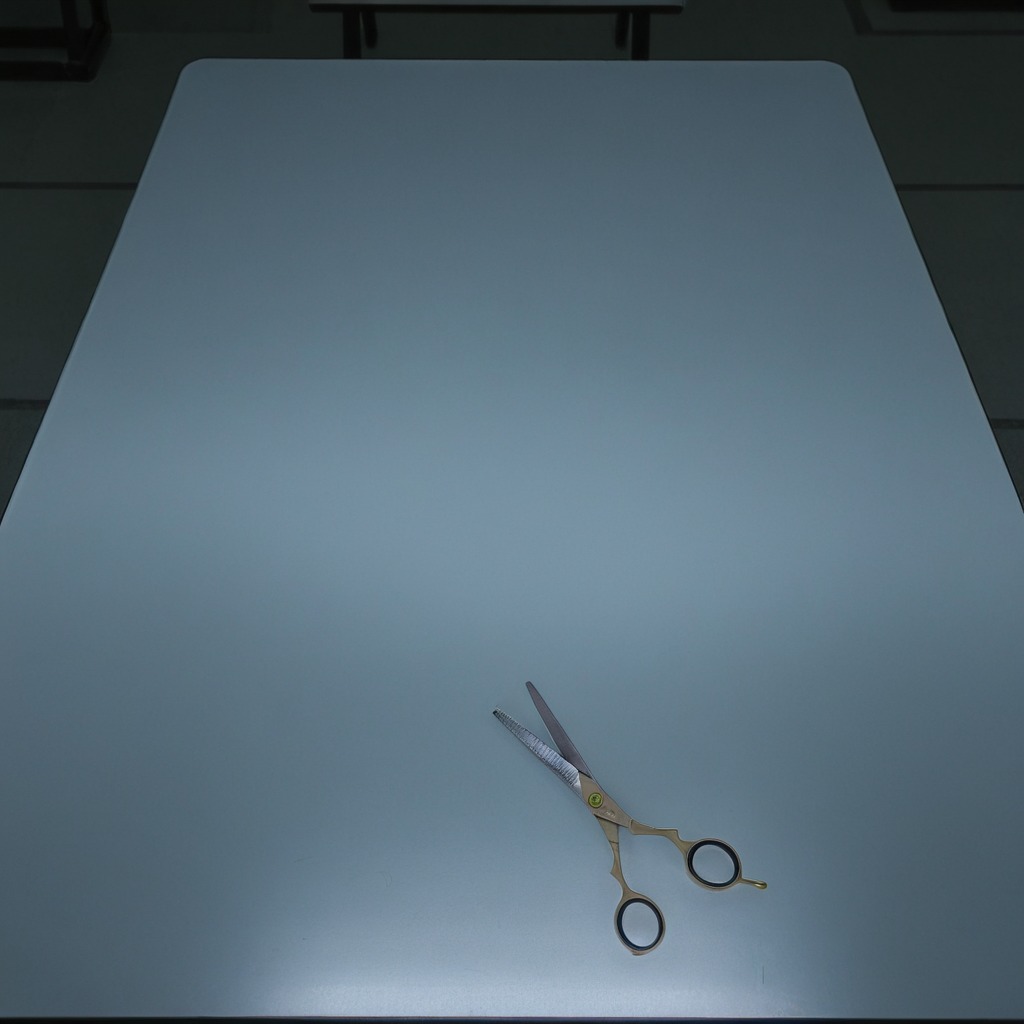
A scissor lies on a clean empty table in a railway signal maintenance room lit by harsh overhead fluorescents photorealistic surface textures crisp shadows high dynamic range